Field crop: maize
Growth stage: 2
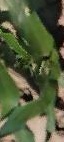
Species: maize